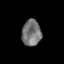
Tissue: skin
Cell type: Epithelial cells
Senescence score: 0.2284
Nuclear area (px): 489
Mean DAPI intensity: 116.681